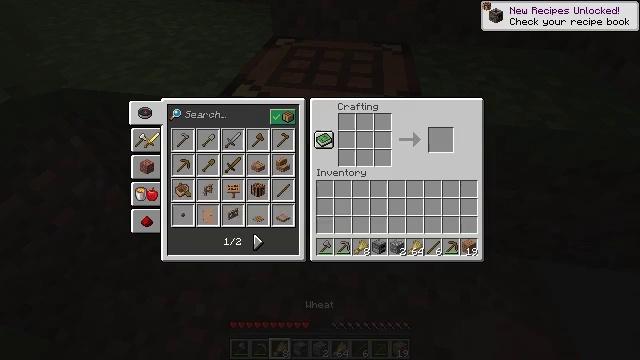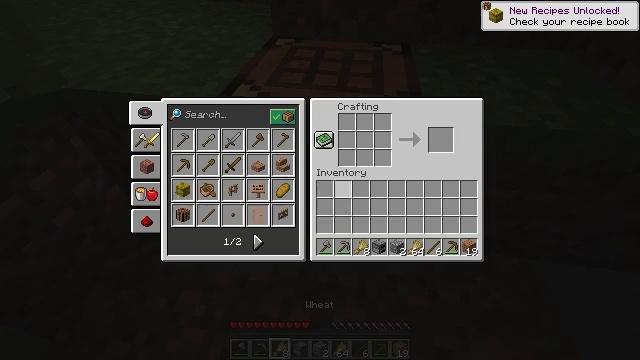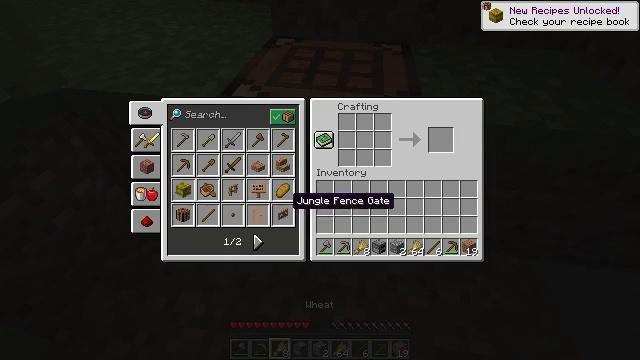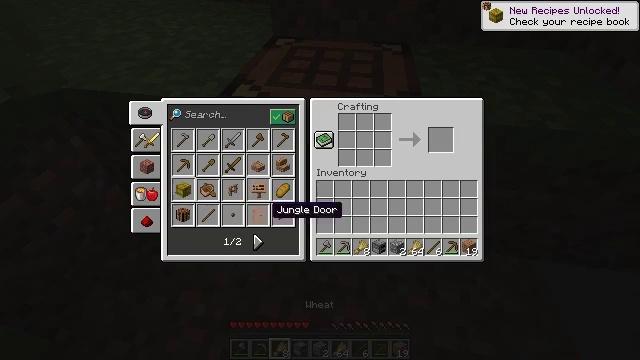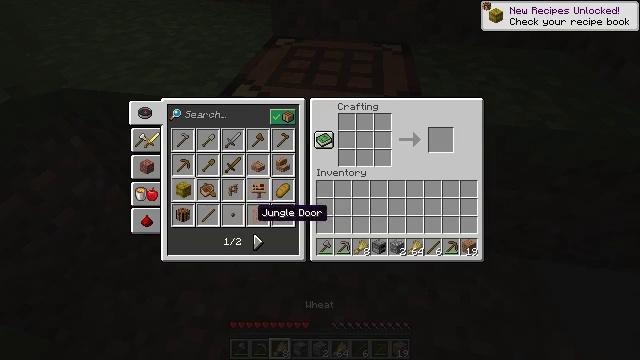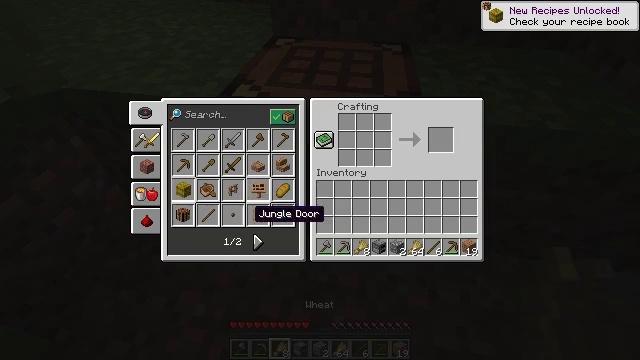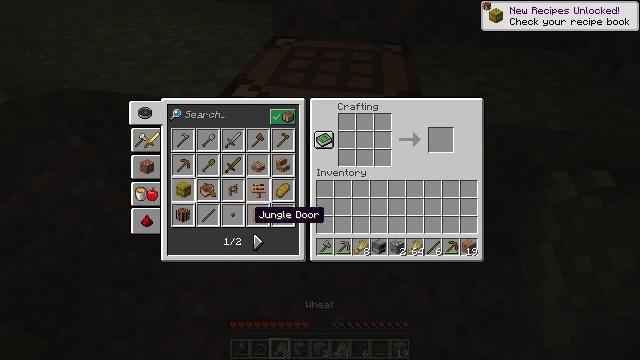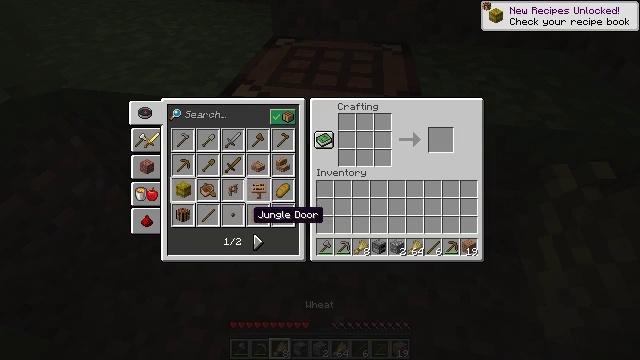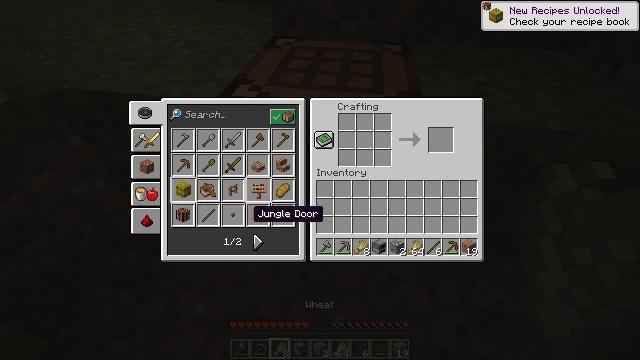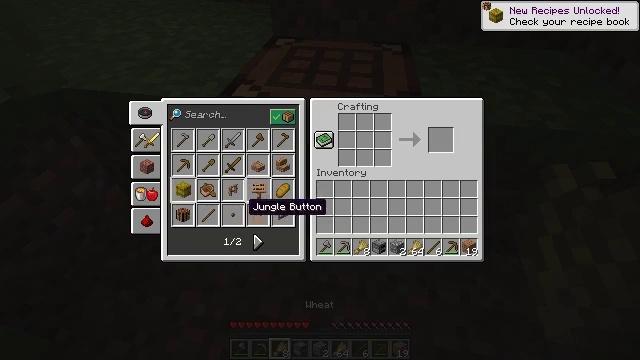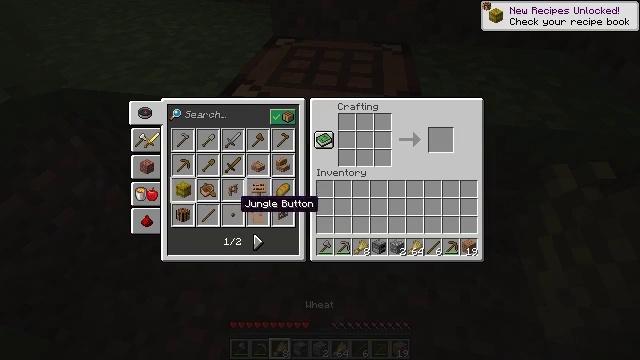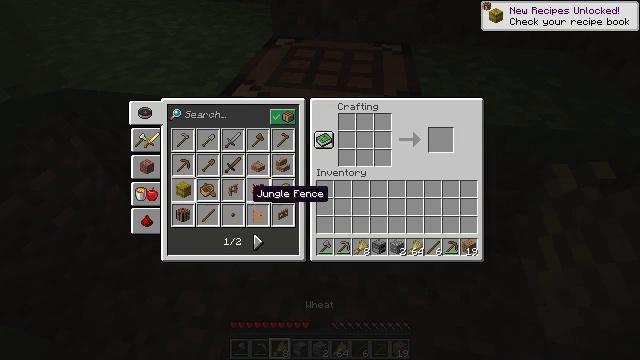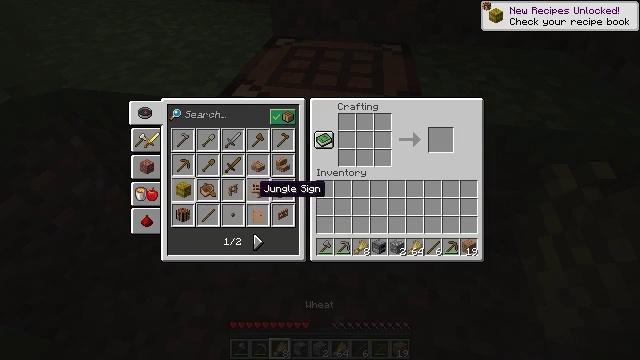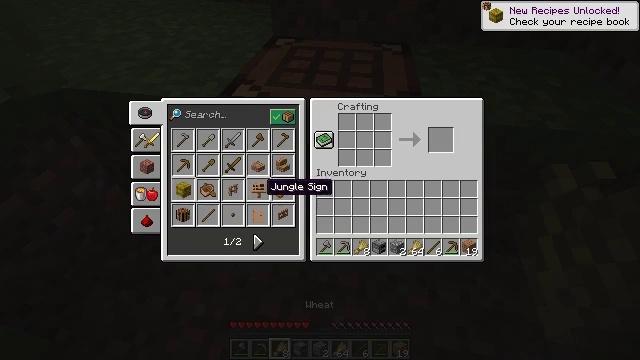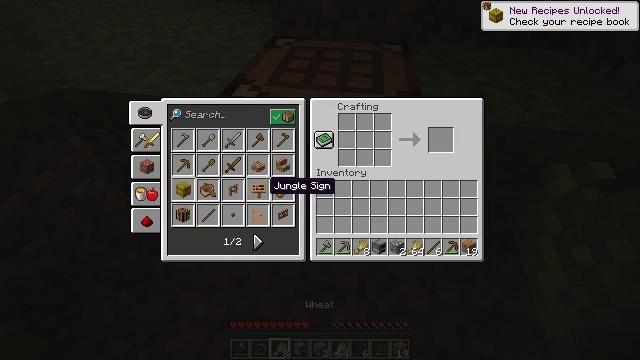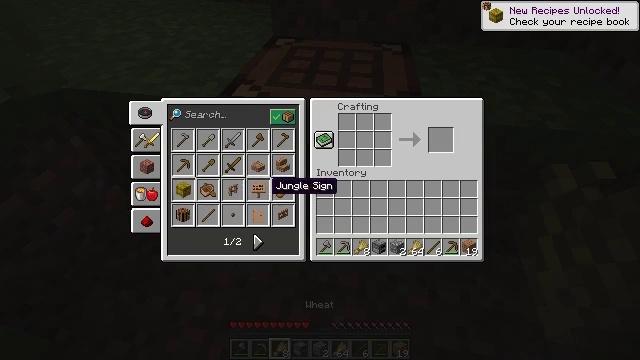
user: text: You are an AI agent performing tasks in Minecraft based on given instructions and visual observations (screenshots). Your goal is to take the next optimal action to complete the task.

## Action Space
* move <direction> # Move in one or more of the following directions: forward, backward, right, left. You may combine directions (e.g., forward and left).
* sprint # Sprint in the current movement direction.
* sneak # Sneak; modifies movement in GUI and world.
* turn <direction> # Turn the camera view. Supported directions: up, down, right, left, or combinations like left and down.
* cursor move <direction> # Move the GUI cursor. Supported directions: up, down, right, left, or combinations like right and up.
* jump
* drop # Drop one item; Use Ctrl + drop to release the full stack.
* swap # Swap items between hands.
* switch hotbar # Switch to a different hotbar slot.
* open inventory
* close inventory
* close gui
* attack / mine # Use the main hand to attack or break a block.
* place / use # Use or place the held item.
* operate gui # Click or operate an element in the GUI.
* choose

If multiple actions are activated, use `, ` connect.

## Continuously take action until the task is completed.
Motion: motion action
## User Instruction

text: Use jungle wood planks to craft a jungle sign.
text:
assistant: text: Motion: sneak, cursor move left and down, open gui
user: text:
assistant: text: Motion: sneak, cursor move left and down
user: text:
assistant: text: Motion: sneak, cursor move left and down
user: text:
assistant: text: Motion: sneak, cursor move left
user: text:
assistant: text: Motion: sneak
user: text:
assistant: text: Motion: sneak
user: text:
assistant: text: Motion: sneak
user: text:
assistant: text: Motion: sneak
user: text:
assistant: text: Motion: sneak, cursor move up
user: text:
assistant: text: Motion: sneak, cursor move left
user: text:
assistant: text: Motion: sneak, cursor move right and up
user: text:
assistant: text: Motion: sneak, cursor move right
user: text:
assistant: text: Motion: sneak, cursor move right
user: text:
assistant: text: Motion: sneak
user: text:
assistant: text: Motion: sneak
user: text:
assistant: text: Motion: sneak
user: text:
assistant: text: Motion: sneak
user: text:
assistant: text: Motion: sneak
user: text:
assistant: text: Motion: sneak, operate gui
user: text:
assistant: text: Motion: sneak, operate gui
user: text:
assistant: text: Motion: sneak
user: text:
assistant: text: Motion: sneak
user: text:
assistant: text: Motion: sneak, cursor move right
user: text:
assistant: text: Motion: sneak, cursor move right
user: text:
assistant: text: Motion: sneak, cursor move right and up
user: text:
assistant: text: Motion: sneak, cursor move right and up
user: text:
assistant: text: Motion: sneak, cursor move right and up
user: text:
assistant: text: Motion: sneak, cursor move up
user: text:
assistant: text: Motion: sneak
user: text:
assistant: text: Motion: sneak